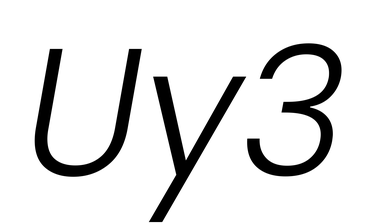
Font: Poppins-LightItalic